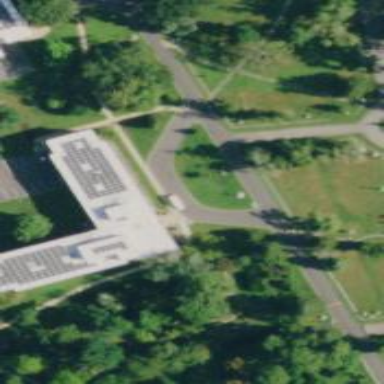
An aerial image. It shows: View of university building.